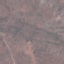
Land use / land cover: HerbaceousVegetation